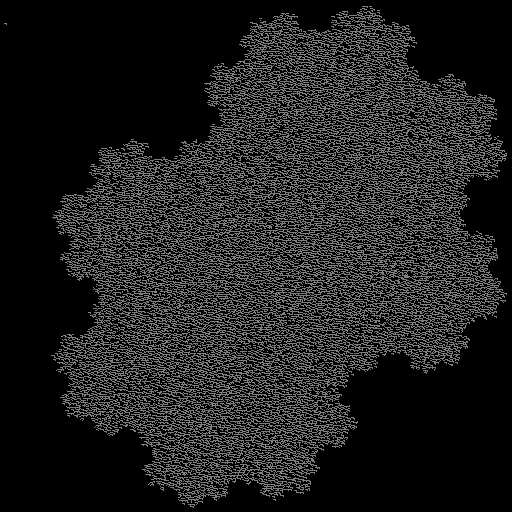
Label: dragon_curve